Question: First of all: sorry for the title, but maybe I will find a better one later.
I asked this some minutes ago, but since I was not able to describe what I want I try it again :)
Here is my table structure:
<URL>
The table is used to store user sessions.
Out of this I would like to generate a stacked bar chart that should show how many active users I have. My idea was that I group the users based on their online-times of the last days like this

Lets say its friday:
- - - - - Group A: Users that do not match the other groups (but were only today)- I only want to know the number of users in those groups (for a specific day)-
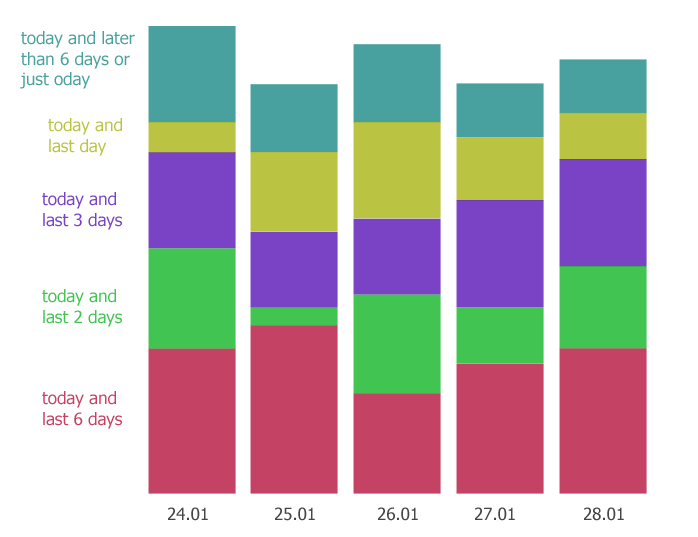
Answer: Accidently (by copy&paste) had 'starttime = ... or starttime = ...' but it should be 'starttime = ... or endtime = ...'
To explain my query in more detail (in the final query there are even more comments):
First we simply got
'''
SELECT
...
FROM gc_sessions s
WHERE DATE(starttime) = CURDATE() OR DATE(endtime) = CURDATE()
'''
That's nothing more like saying "give me all users whose session started today or ended today". Having to consider those two times again and again makes the query a bit clumsy, but actually it's not that complicated.
So, usually we would use the COUNT() function to count something, obviously, but since we want "conditional counting", we simply use the SUM() function and tell it when to add 1 and when not.
'''
SUM (CASE WHEN ... THEN 1 ELSE 0 END) AS a_column_name
'''
The SUM() function examines now each row in the result set of sessions from today. So for each user in this result set we look if this user was online the date we specify. It doesn't matter how many times he/she was online, so for performance reasons we use 'EXISTS'. With 'EXISTS' you can specify a subquery which stops as soon as something is found, so it doesn't matter what it returns when something is found, as long as it's not 'NULL'. So don't get confused why I selected '1'. In the subquery we have to connect the user which is currently examined from the outer query with the user from the inner query (subquery) and specify the time window. If all criterias meet count 1 else 0 like explained before.
'''
SUM(CASE WHEN
EXISTS (SELECT 1 FROM gc_sessions sub_s WHERE s.user = sub_s.user
AND ((date(starttime) = CURDATE() - INTERVAL 1 DAY)
OR (date(endtime) = CURDATE() - INTERVAL 1 DAY)))
THEN 1 ELSE 0 END) AS todayAndYesterday,
'''
Then we make a column for each condition and voila, you have all you need in one query. So with your updated question your criteria has changed, we just have to add more rules:
'''
SELECT
/*this is like before*/
SUM(CASE WHEN
EXISTS (SELECT 1 FROM gc_sessions sub_s WHERE s.user = sub_s.user
AND ((date(starttime) = CURDATE() - INTERVAL 1 DAY)
OR (date(endtime) = CURDATE() - INTERVAL 1 DAY)))
THEN 1 ELSE 0 END) AS FridayAndThursday,
SUM(CASE WHEN
EXISTS (SELECT 1 FROM gc_sessions sub_s WHERE s.user = sub_s.user
AND ((date(starttime) = CURDATE() - INTERVAL 2 DAY)
OR (date(endtime) = CURDATE() - INTERVAL 2 DAY)))
/*this one here is a new addition, since you don't want to count the users that were online yesterday*/
AND NOT EXISTS (SELECT 1 FROM gc_sessions sub_s WHERE s.user = sub_s.user
AND ((date(starttime) = CURDATE() - INTERVAL 1 DAY)
OR (date(endtime) = CURDATE() - INTERVAL 1 DAY)))
THEN 1 ELSE 0 END) AS FridayAndWednesdayButNotThursday,
SUM(CASE WHEN
EXISTS (SELECT 1 FROM gc_sessions sub_s WHERE s.user = sub_s.user
AND ((date(starttime) = CURDATE() - INTERVAL 3 DAY) /* minus 3 days to get tuesday*/
OR (date(endtime) = CURDATE() - INTERVAL 3 DAY)))
/*this is the same as before, we check again that the user was not online between today and tuesday, but this time we really use BETWEEN for convenience*/
AND NOT EXISTS (SELECT 1 FROM gc_sessions sub_s WHERE s.user = sub_s.user
AND ((date(starttime) BETWEEN CURDATE() - INTERVAL 2 DAY AND CURDATE() - INTERVAL 1 DAY)
OR (date(endtime) BETWEEN CURDATE() - INTERVAL 2 DAY AND CURDATE() - INTERVAL 1 DAY)))
THEN 1 ELSE 0 END) AS FridayAndTuesdayButNotThursdayAndNotWednesday,
.../*and so on*/
FROM gc_sessions s
WHERE DATE(starttime) = CURDATE() OR DATE(endtime) = CURDATE()
'''
So, I hope you get the idea now. Any more questions? Feel free to ask.
'''
select
SUM(CASE WHEN EXISTS (SELECT 1 FROM gc_sessions sub_s WHERE s.user = sub_s.user
AND ((date(starttime) = CURDATE() - INTERVAL 1 DAY)
OR (date(starttime) = CURDATE() - INTERVAL 1 DAY)))
THEN 1 ELSE 0 END) AS todayAndYesterday,
SUM(CASE WHEN EXISTS (SELECT 1 FROM gc_sessions sub_s WHERE s.user = sub_s.user
AND ((date(starttime) BETWEEN CURDATE() - INTERVAL 2 DAY AND CURDATE() - INTERVAL 1 DAY)
OR (date(starttime) BETWEEN CURDATE() - INTERVAL 2 DAY AND CURDATE() - INTERVAL 1 DAY)))
THEN 1 ELSE 0 END) AS todayAndYesterdayOrTheDayBeforeYesterday,
SUM(CASE WHEN EXISTS (SELECT 1 FROM gc_sessions sub_s WHERE s.user = sub_s.user
AND ((date(starttime) BETWEEN CURDATE() - INTERVAL 7 DAY AND CURDATE() - INTERVAL 1 DAY)
OR (date(starttime) BETWEEN CURDATE() - INTERVAL 7 DAY AND CURDATE() - INTERVAL 1 DAY)))
THEN 1 ELSE 0 END) AS todayAndWithinTheLastWeek
from gc_sessions s
where date(starttime) = CURDATE()
or date(endtime) = CURDATE()
'''